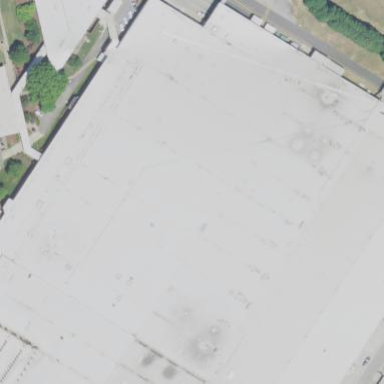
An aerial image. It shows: Industrial building.